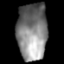
Tissue: lung
Cell type: Epithelial cells
Senescence score: 0.1601
Nuclear area (px): 1691
Mean DAPI intensity: 130.852